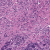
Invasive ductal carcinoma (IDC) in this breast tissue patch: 1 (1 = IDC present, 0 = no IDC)